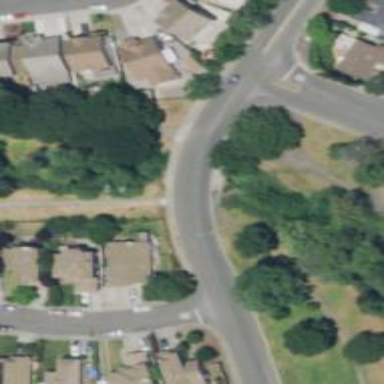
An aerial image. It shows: Residential road with bridge.